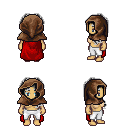
a pixel art fantasy rpg character, female body template, human, tanned skin, red cape, white pants, gray princess hairstyle, cloth hood, four views (front, back, left, right), 2x2 character sprite sheet, small pixel art, hard edges, no anti-aliasing